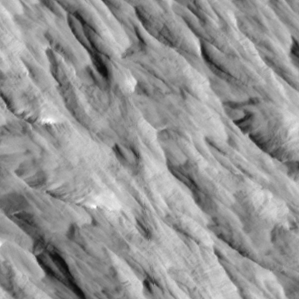
Label: non_frost